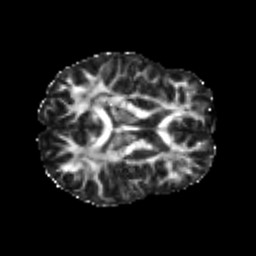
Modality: FA
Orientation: axial
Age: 25
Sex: male
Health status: healthy
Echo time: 0.074 s